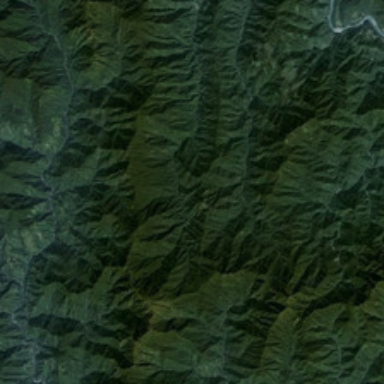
It is a piece of an irregular green mountain .